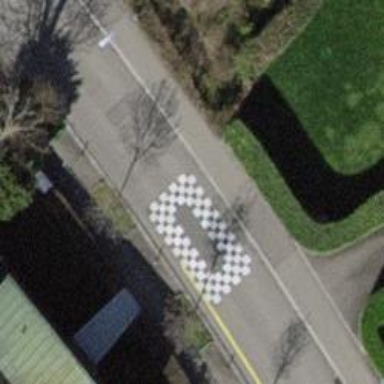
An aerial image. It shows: Traffic calming cushion.